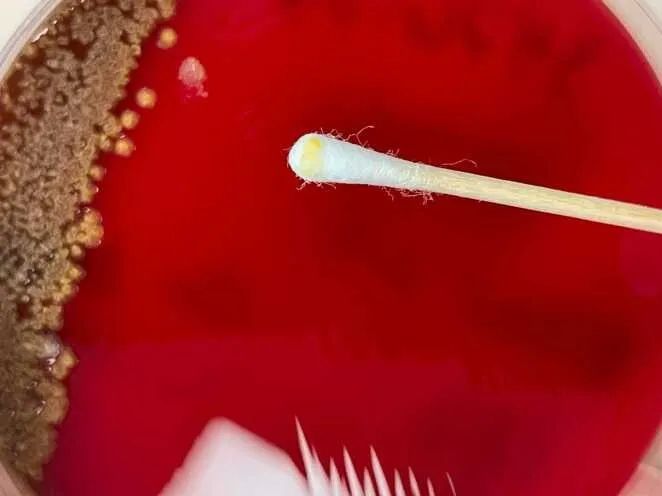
Yellow-colored colonies appeared on Blood agar after 24 h.
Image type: radiology (x_ray)